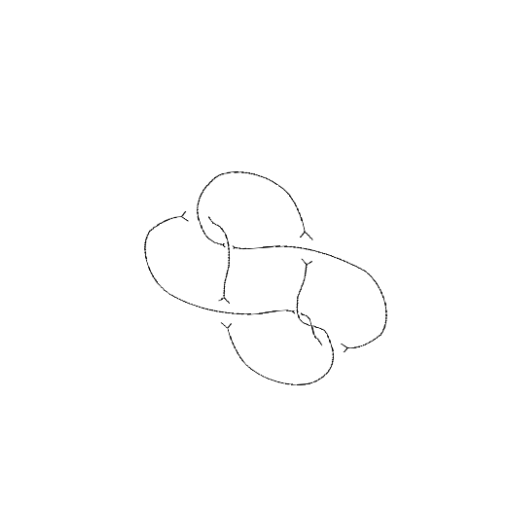
Crossing number: 7